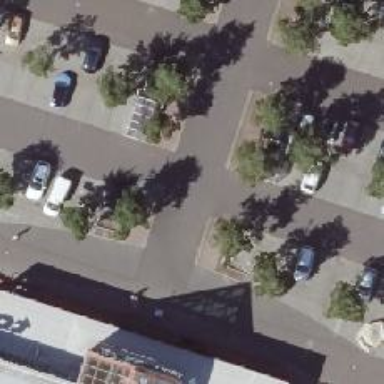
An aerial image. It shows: Asphalt parking aisle road.